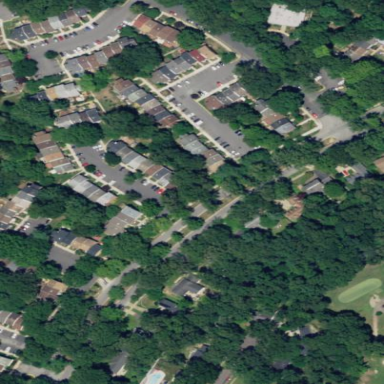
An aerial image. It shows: Residential area within neighborhood.